Question: I want to create a . The line and text must have a to be able to position them on a uneven background. The line must not be 100% width, like this:

The text of the title can change:
- -
'''
h1 {
text-align: center;
border-bottom: 1px solid #000;
}
'''
'''
<h1>Today</h1>
'''
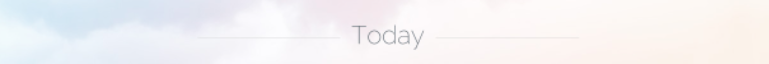
Answer: You can make a with 2 pseudo elements and borders:
- - - '<span>'

'''
@import url(http://fonts.googleapis.com/css?family=Open+Sans:300);
body {
background-image: url(http://i.imgur.com/EzOh4DX.jpg);
background-repeat: no-repeat;
background-size: 100% auto;
font-family: 'Open Sans', sans-serif;
}
h1 {
width: 70%;
margin: .7em auto;
overflow: hidden;
text-align: center;
font-weight:300;
color: #fff;
}
h1:before, h1:after {
content: "";
display: inline-block;
width: 50%;
margin: 0 .5em 0 -55%;
vertical-align: middle;
border-bottom: 1px solid;
}
h1:after {
margin: 0 -55% 0 .5em;
}
span {
display: inline-block;
vertical-align: middle;
}
'''
'''
<h1>Today</h1>
<h1>Today news</h1>
<h1><span>Today<br/>news</span></h1>
'''